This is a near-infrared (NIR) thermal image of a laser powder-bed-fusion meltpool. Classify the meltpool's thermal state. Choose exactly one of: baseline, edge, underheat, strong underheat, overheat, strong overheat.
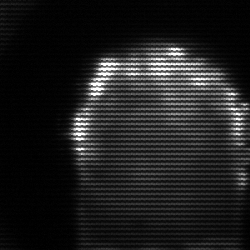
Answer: baseline